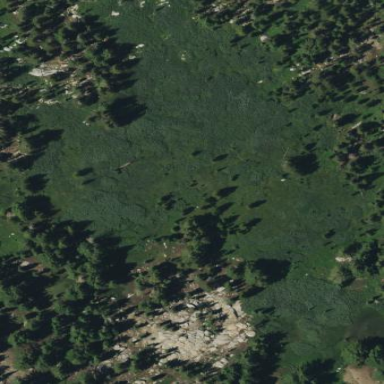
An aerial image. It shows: Wet meadow with wood vegetation.